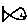
Label: fish